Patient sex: F
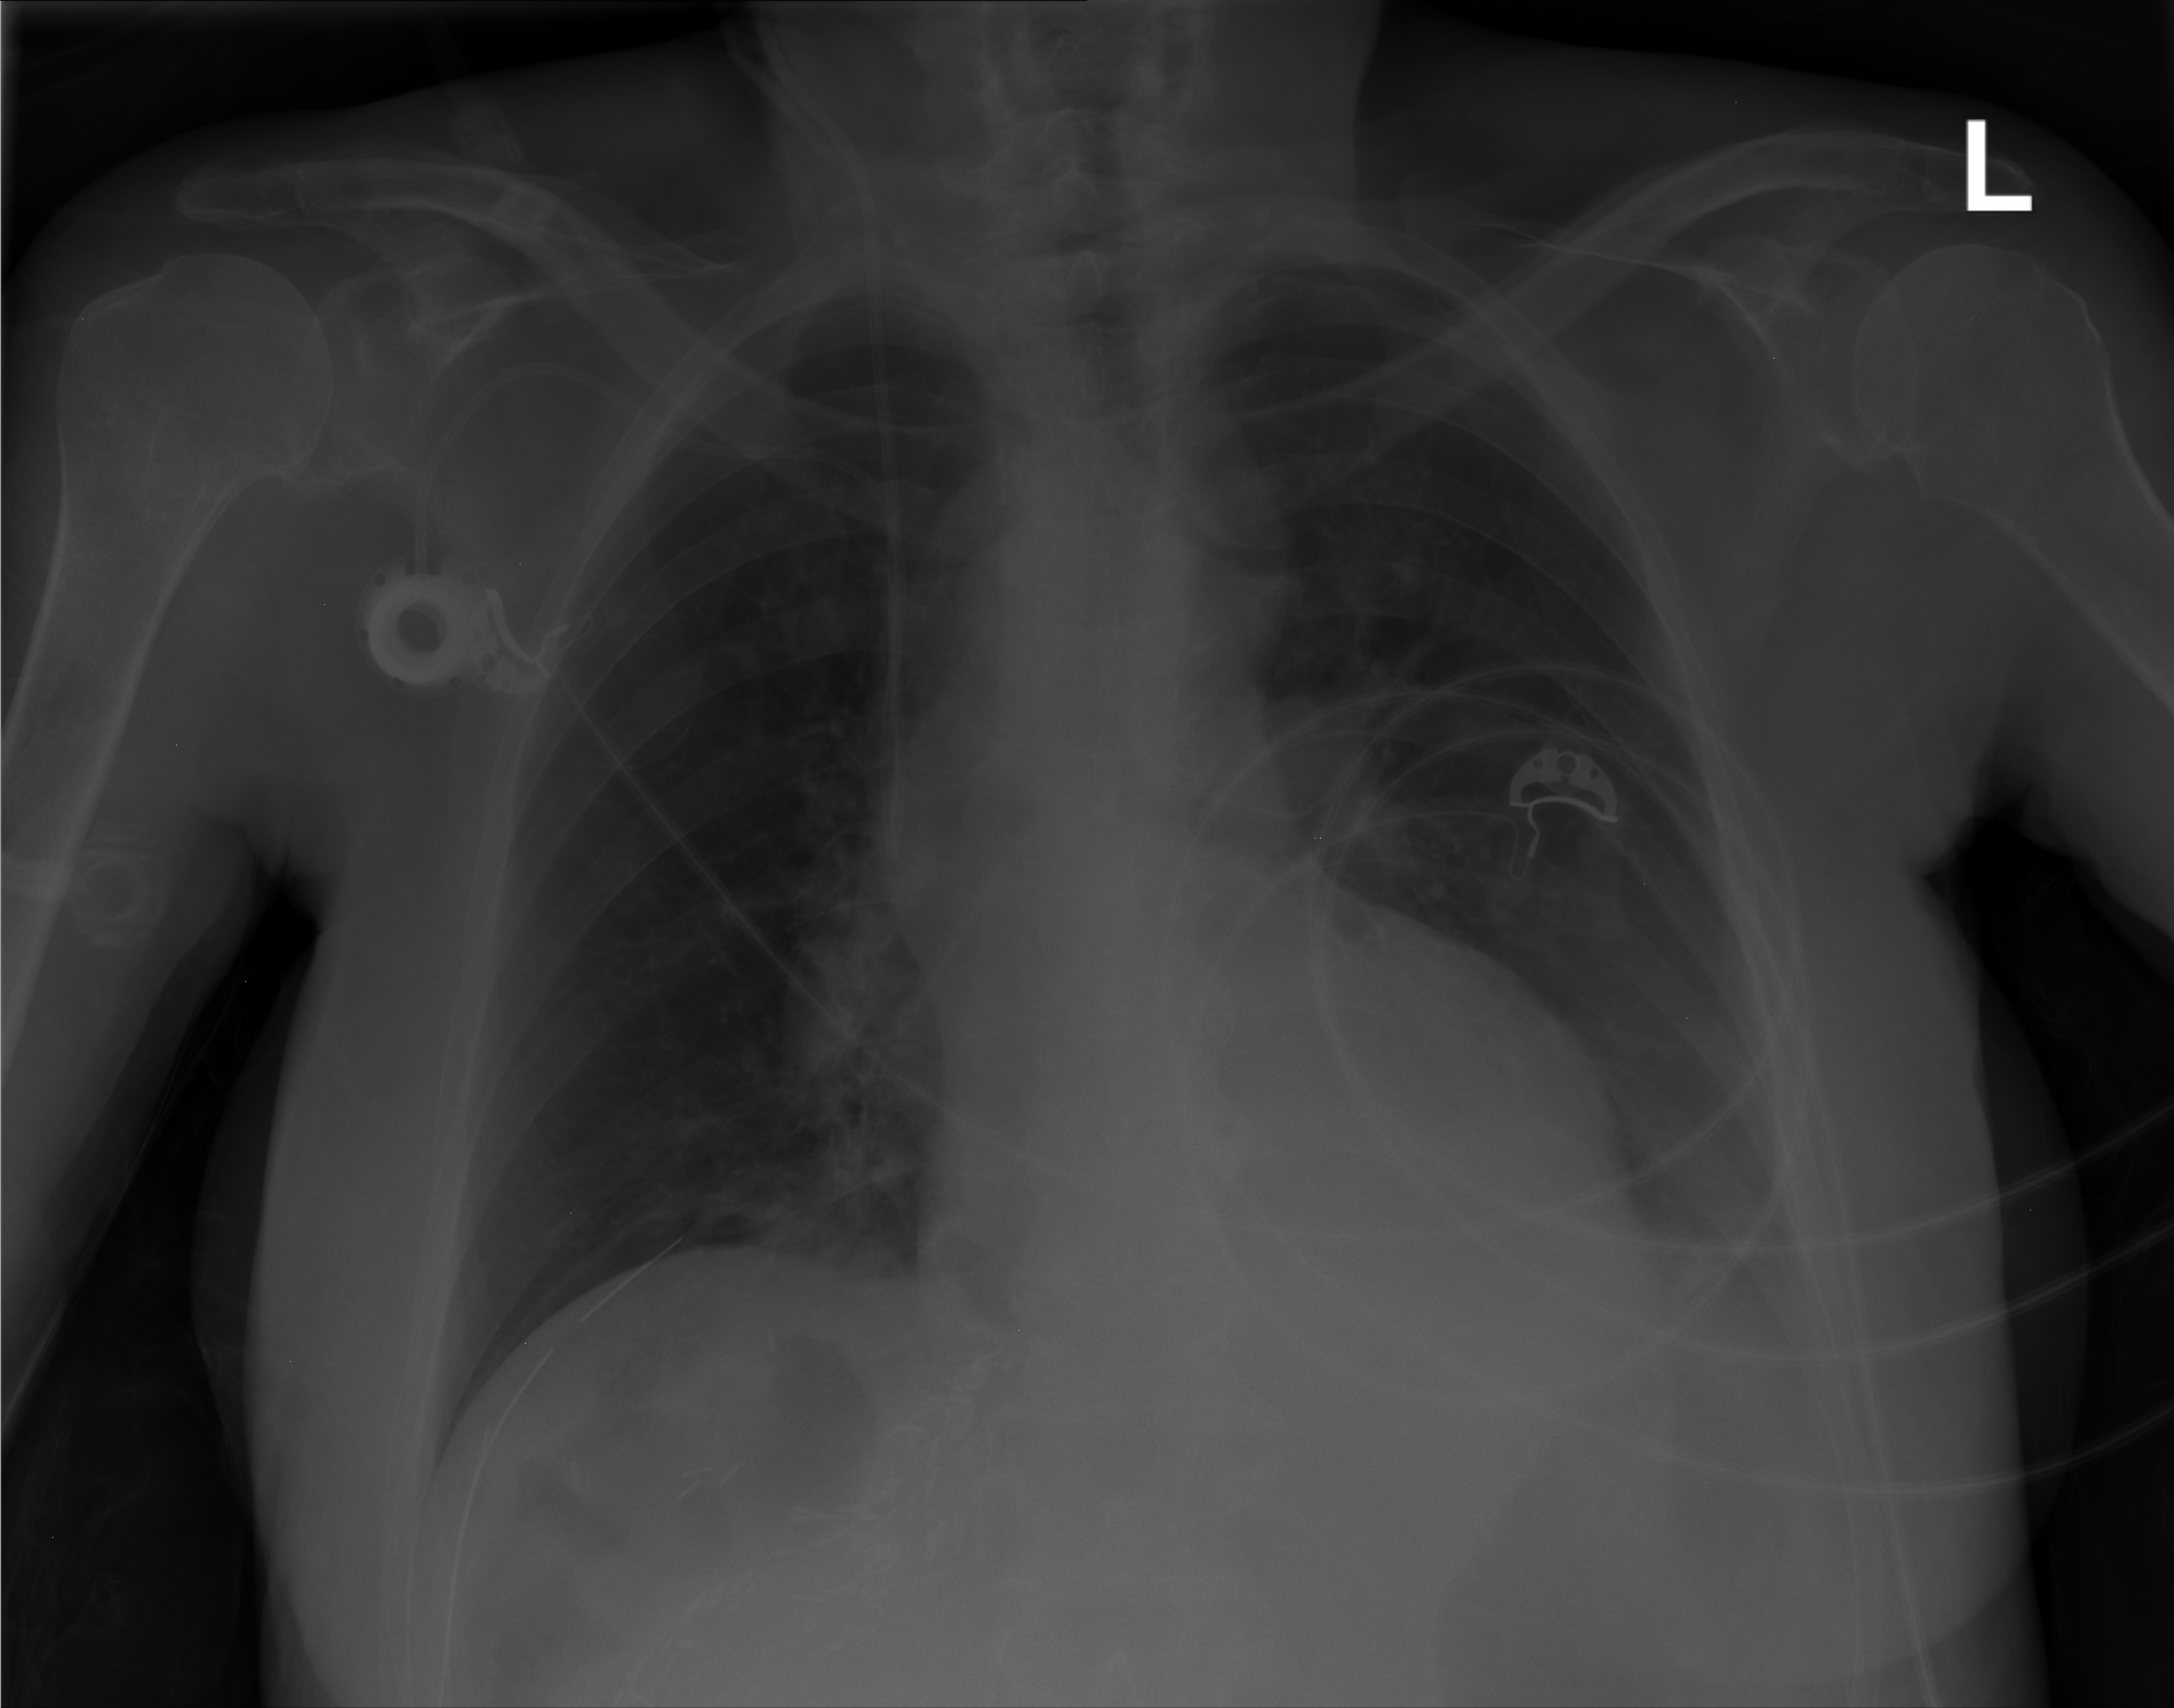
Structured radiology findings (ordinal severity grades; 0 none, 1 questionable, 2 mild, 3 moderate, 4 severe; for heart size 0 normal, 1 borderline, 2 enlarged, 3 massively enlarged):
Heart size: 0
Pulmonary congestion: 0
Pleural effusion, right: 0
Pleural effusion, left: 2
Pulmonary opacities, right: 0
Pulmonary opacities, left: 0
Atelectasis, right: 0
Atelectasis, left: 2